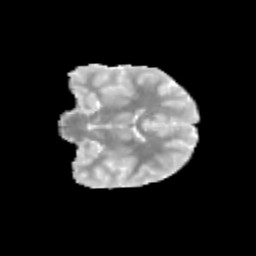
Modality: MD
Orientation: coronal
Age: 9
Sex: female
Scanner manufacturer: siemens
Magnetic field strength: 3 T
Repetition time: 3.8 s
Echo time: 0.07 s